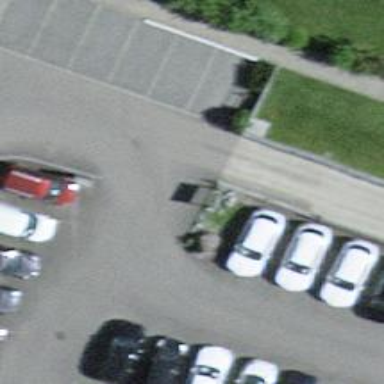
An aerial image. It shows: Parking aisle designated as service road.